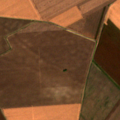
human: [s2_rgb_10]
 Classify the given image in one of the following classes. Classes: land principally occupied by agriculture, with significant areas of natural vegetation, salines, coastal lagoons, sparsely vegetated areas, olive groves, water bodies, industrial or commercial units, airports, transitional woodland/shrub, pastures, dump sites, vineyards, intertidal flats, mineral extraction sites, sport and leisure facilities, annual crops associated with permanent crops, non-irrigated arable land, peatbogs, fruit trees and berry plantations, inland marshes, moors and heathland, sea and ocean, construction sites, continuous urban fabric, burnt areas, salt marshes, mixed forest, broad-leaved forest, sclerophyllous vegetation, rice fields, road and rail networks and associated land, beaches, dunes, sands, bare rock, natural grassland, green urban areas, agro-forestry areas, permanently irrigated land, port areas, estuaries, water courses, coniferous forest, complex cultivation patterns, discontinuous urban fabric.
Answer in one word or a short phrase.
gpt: non-irrigated arable land